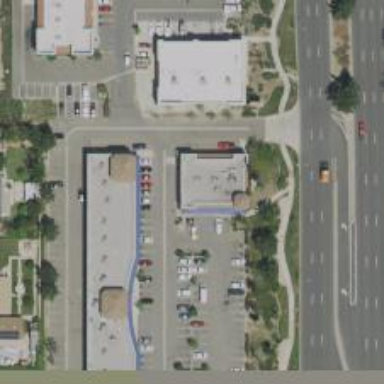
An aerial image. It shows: Healthcare clinic.